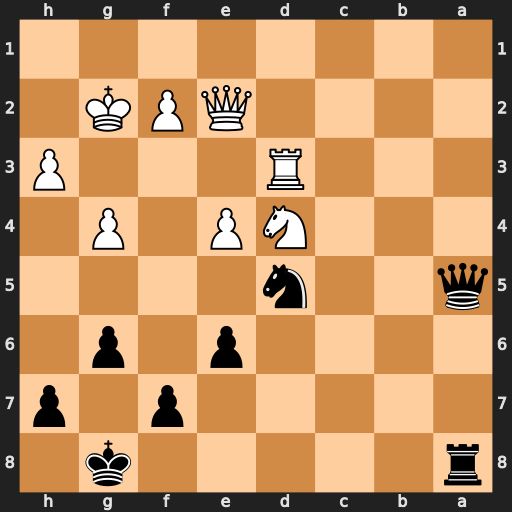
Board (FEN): r5k1/5p1p/4p1p1/q2n4/3NP1P1/3R3P/4QPK1/8
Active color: b
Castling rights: -
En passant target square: -
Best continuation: Nf4+